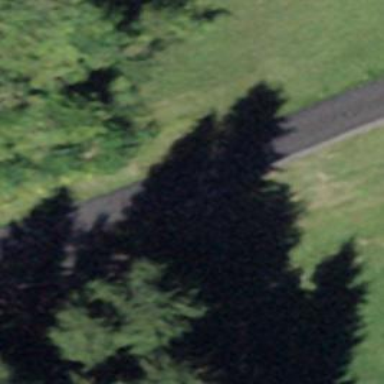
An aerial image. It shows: Well-maintained track road of grade 1.